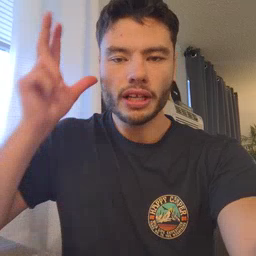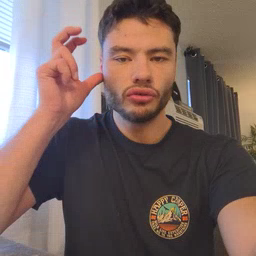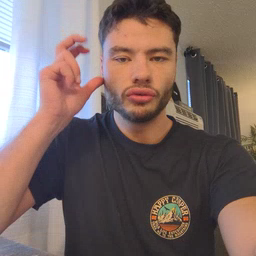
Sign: hear